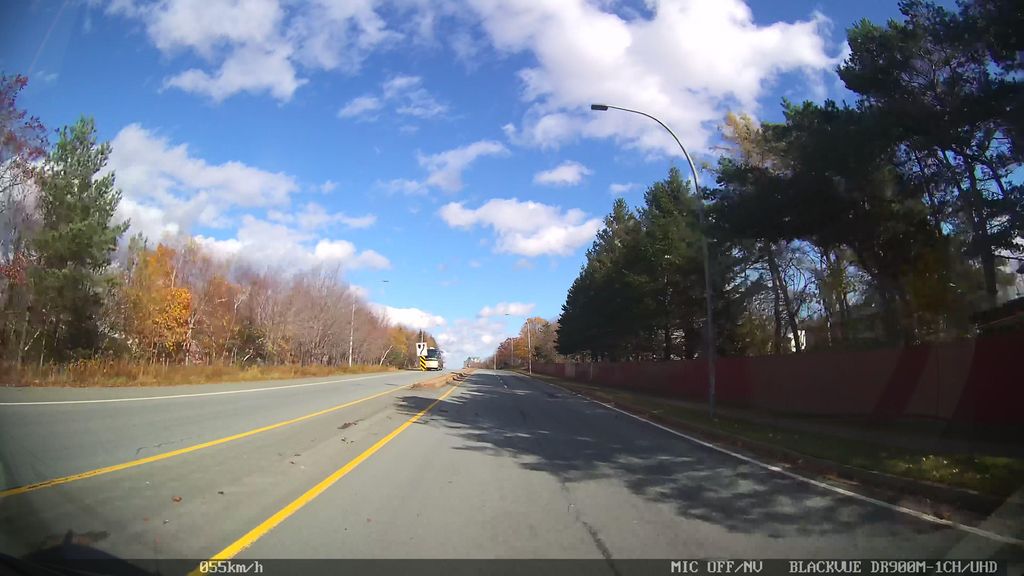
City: halifax